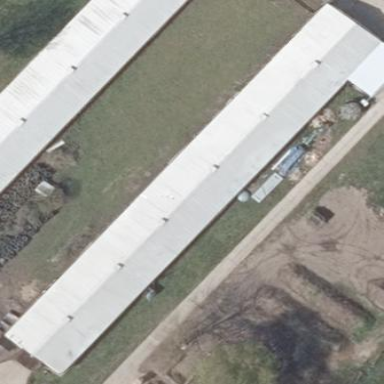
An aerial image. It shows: Farm auxiliary building with gabled roof.